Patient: sex M, age 64
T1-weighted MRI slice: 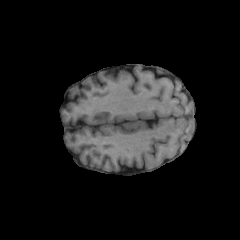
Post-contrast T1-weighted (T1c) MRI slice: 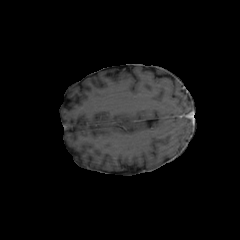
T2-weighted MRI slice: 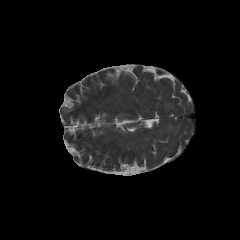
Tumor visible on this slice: no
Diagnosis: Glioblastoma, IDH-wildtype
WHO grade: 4